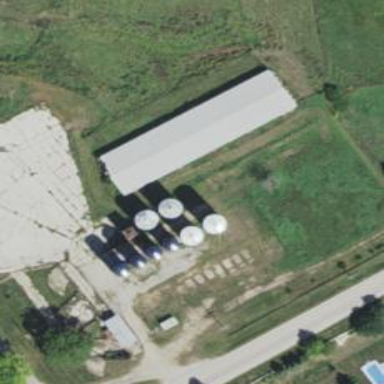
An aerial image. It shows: Silo.